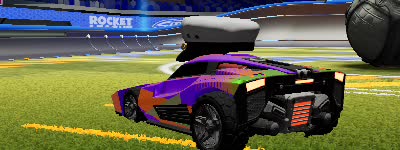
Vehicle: breakout